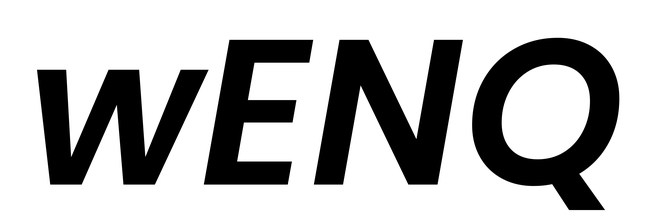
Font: Poppins-SemiBoldItalic